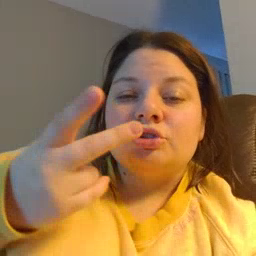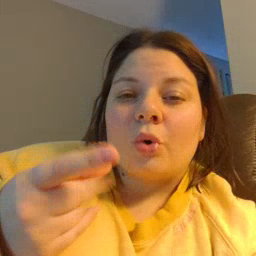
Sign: dog